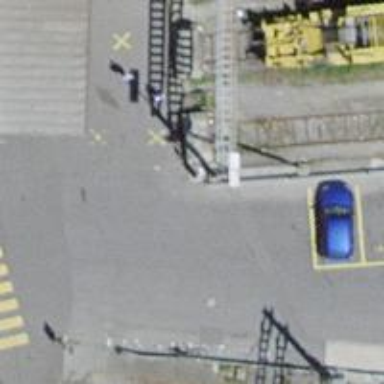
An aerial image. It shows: Railway buffer stop.